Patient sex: F
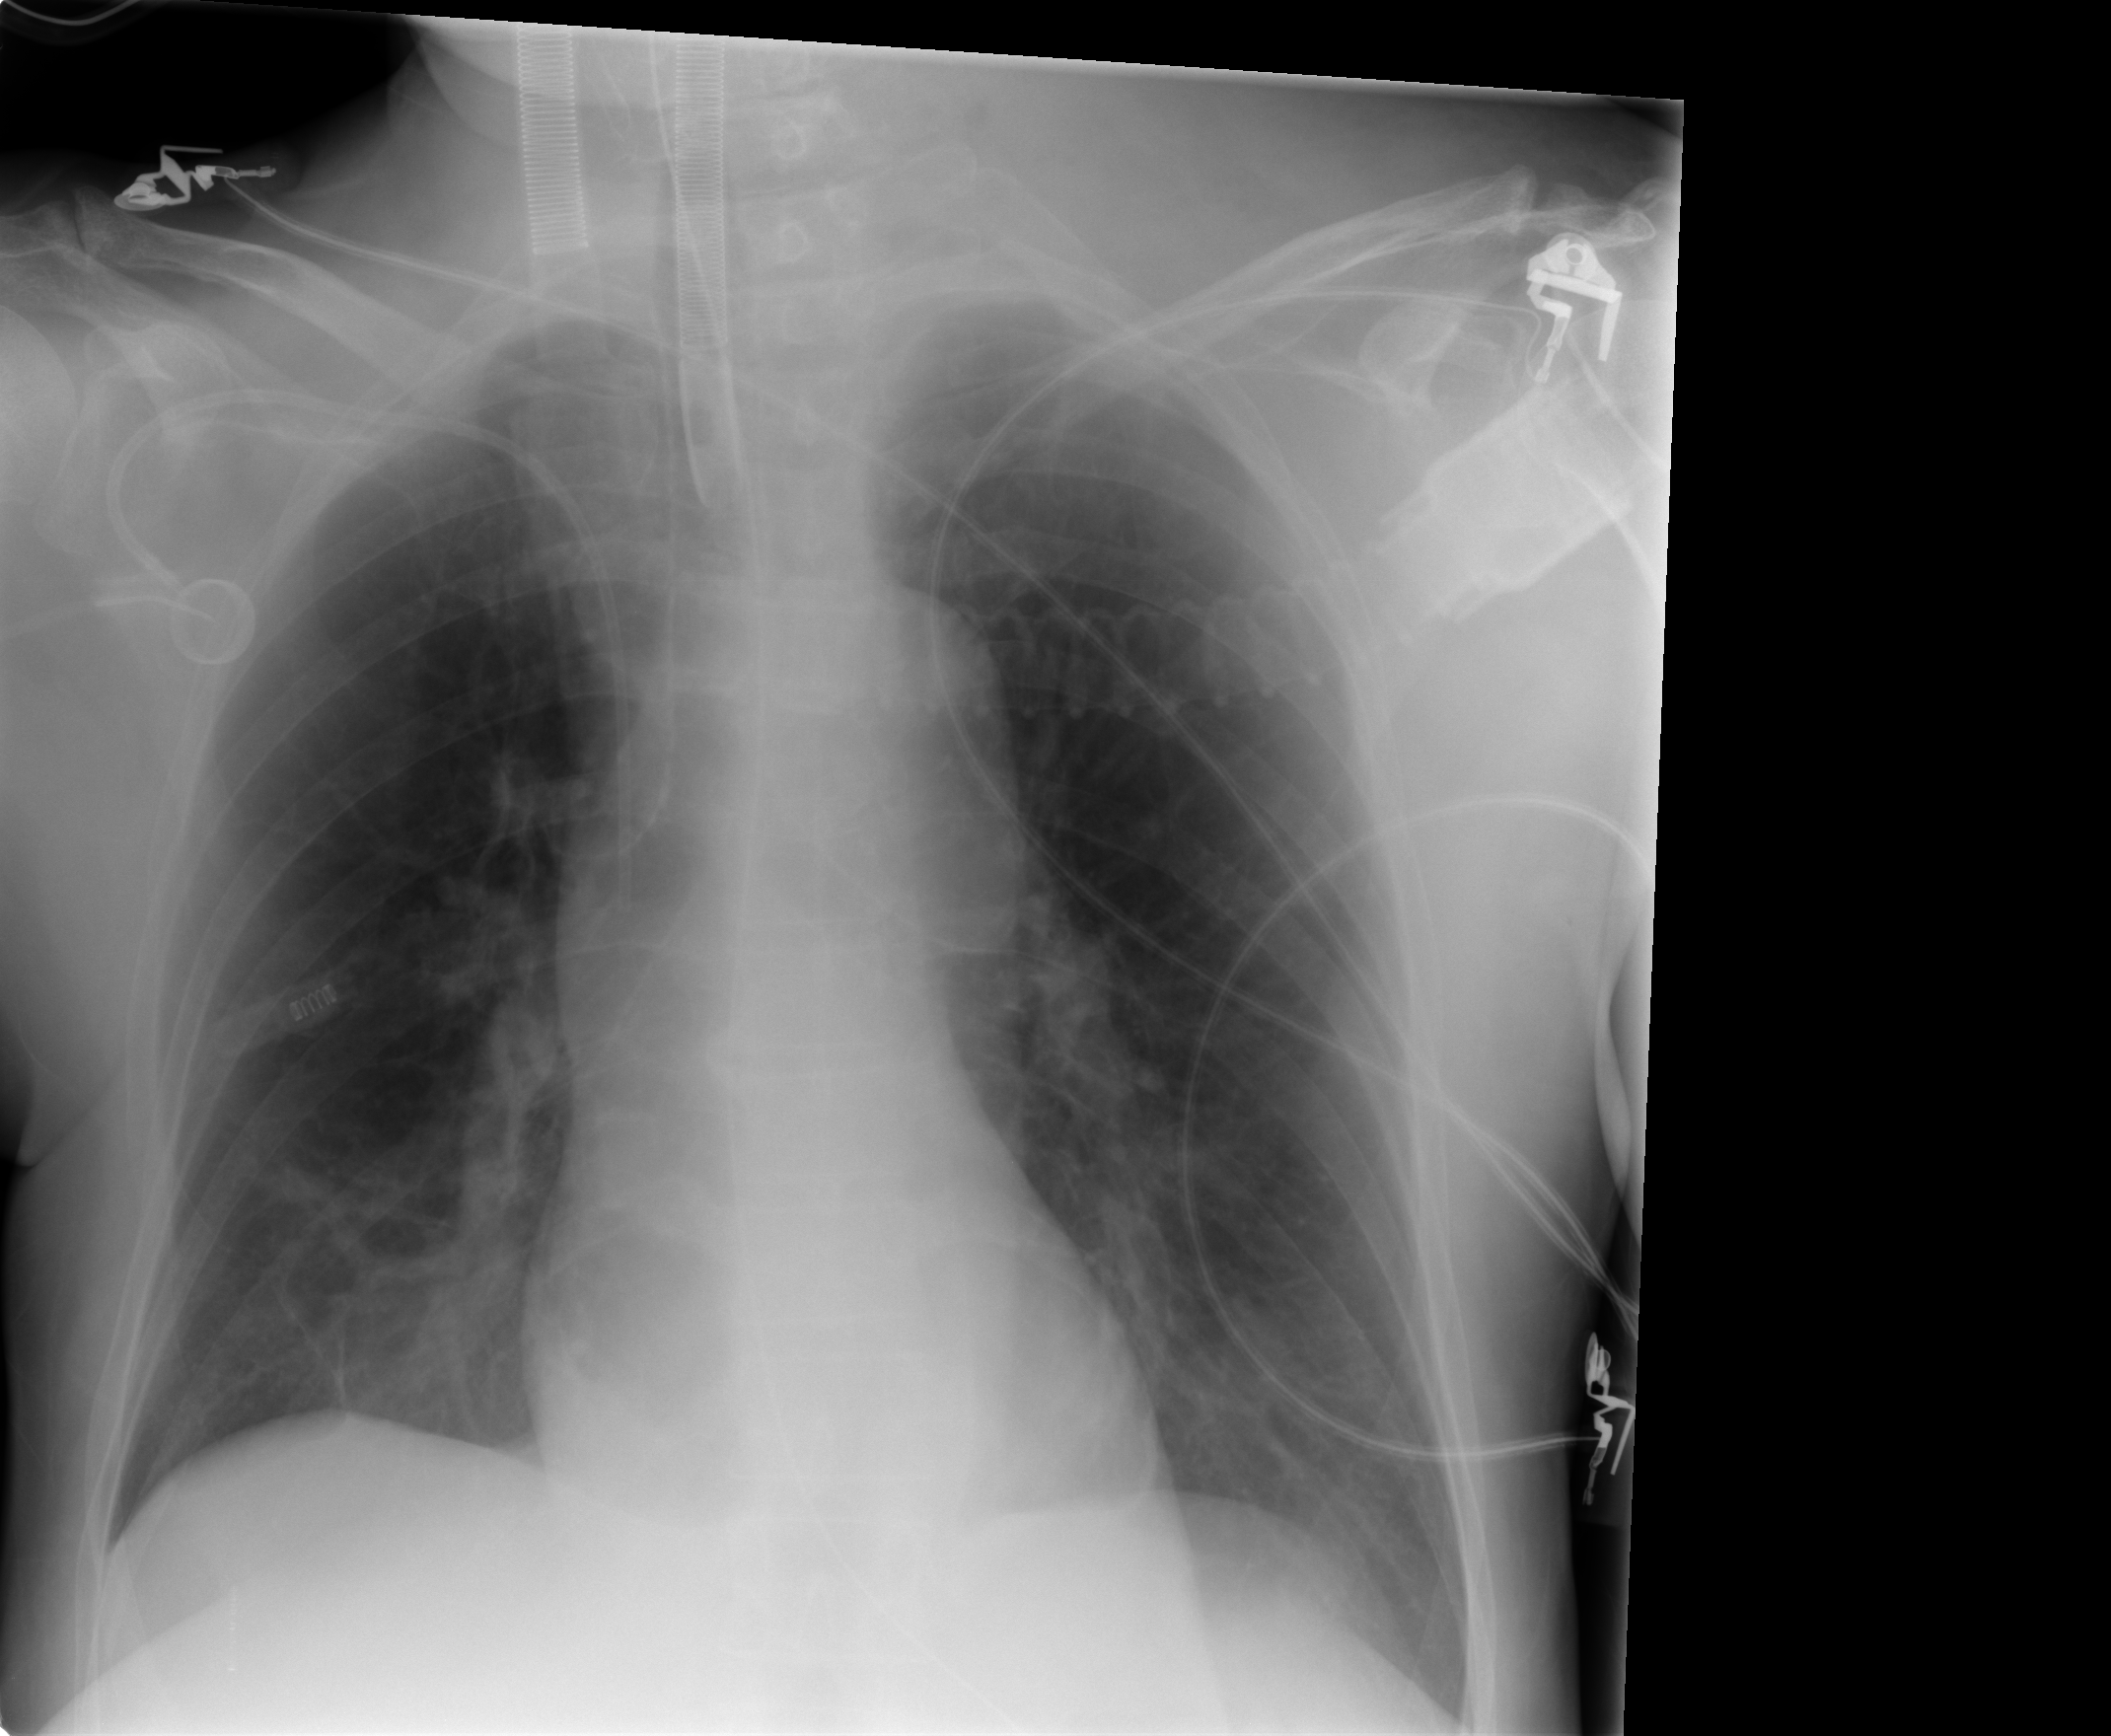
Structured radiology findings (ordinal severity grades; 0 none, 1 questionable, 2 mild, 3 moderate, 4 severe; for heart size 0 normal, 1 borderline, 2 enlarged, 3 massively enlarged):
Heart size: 0
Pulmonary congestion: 0
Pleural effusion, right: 0
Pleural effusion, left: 0
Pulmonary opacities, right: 0
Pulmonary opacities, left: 0
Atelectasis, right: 2
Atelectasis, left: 0